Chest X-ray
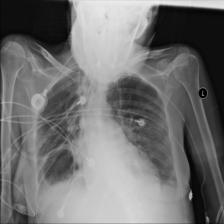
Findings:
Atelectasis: positive
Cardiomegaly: negative
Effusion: negative
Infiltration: negative
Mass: negative
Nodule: negative
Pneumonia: negative
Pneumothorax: negative
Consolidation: negative
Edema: negative
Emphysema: negative
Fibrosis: negative
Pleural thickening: negative
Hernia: negative